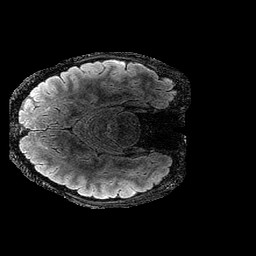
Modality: FLAIR
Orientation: axial
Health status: ill
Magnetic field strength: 3 T